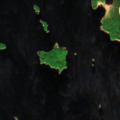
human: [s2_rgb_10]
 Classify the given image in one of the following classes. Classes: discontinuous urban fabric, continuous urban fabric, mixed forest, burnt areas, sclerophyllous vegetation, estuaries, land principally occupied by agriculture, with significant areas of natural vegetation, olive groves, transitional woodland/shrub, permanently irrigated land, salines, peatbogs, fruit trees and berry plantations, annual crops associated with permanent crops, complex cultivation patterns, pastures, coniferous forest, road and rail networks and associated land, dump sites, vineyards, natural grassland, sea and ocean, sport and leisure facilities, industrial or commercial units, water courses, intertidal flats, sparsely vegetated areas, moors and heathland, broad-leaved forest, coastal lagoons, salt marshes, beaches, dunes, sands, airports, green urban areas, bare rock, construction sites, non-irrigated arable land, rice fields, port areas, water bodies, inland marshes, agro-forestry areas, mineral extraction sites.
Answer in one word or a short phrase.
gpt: coniferous forest, water bodies